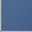
Piece: xx